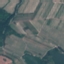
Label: PermanentCrop